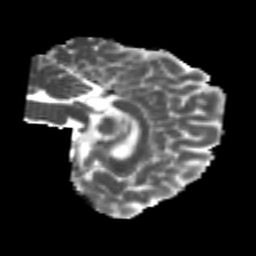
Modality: MD
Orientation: sagittal
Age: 20
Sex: female
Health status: healthy
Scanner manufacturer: philips
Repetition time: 7.384 s
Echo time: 0.08599 s